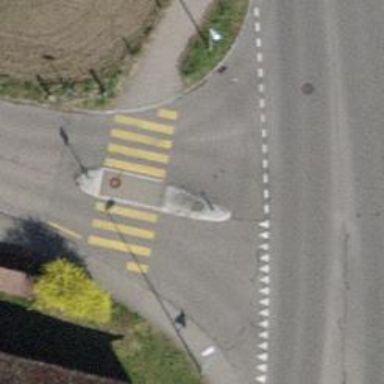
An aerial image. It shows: Zebra crossing with crossing island.